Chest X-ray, AP view. Patient: 20 years old, sex F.
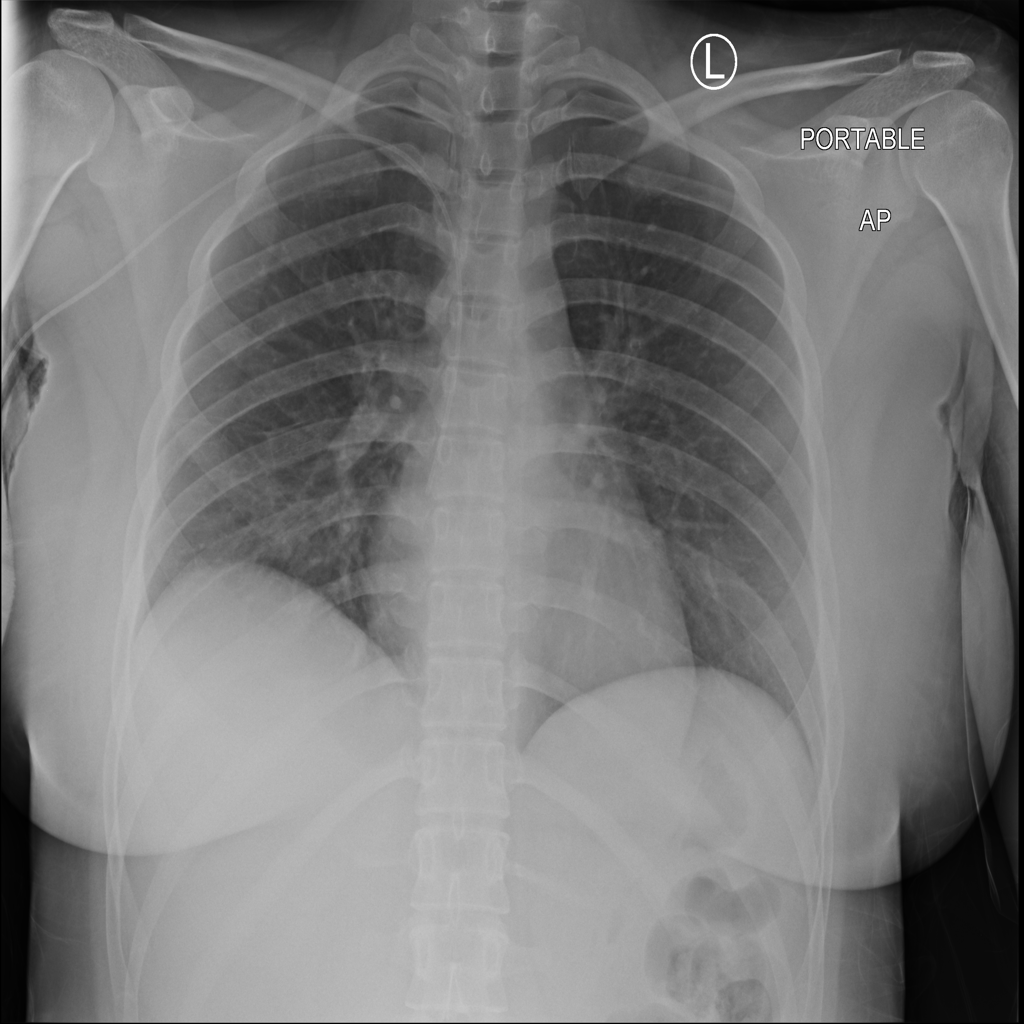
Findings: Infiltration